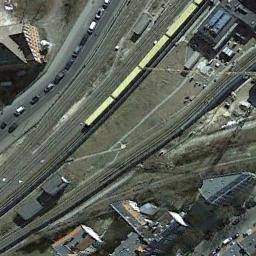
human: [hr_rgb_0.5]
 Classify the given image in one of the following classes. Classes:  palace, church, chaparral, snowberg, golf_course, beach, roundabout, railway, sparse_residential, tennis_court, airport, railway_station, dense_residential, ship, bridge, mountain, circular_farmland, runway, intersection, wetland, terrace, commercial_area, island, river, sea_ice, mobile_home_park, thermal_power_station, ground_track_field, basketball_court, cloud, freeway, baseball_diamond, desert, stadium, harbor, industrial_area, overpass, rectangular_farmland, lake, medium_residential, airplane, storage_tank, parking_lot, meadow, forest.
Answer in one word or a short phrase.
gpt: railway